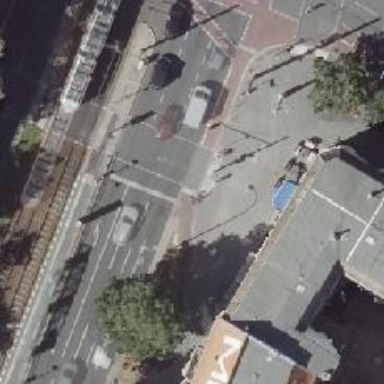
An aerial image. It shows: Road with traffic signals.